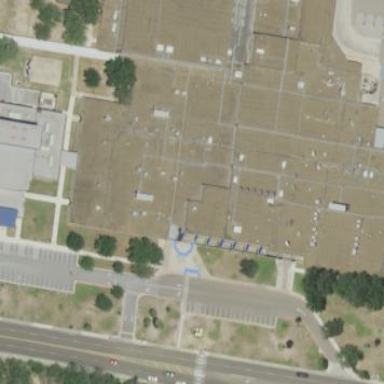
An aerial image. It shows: School building.